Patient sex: M
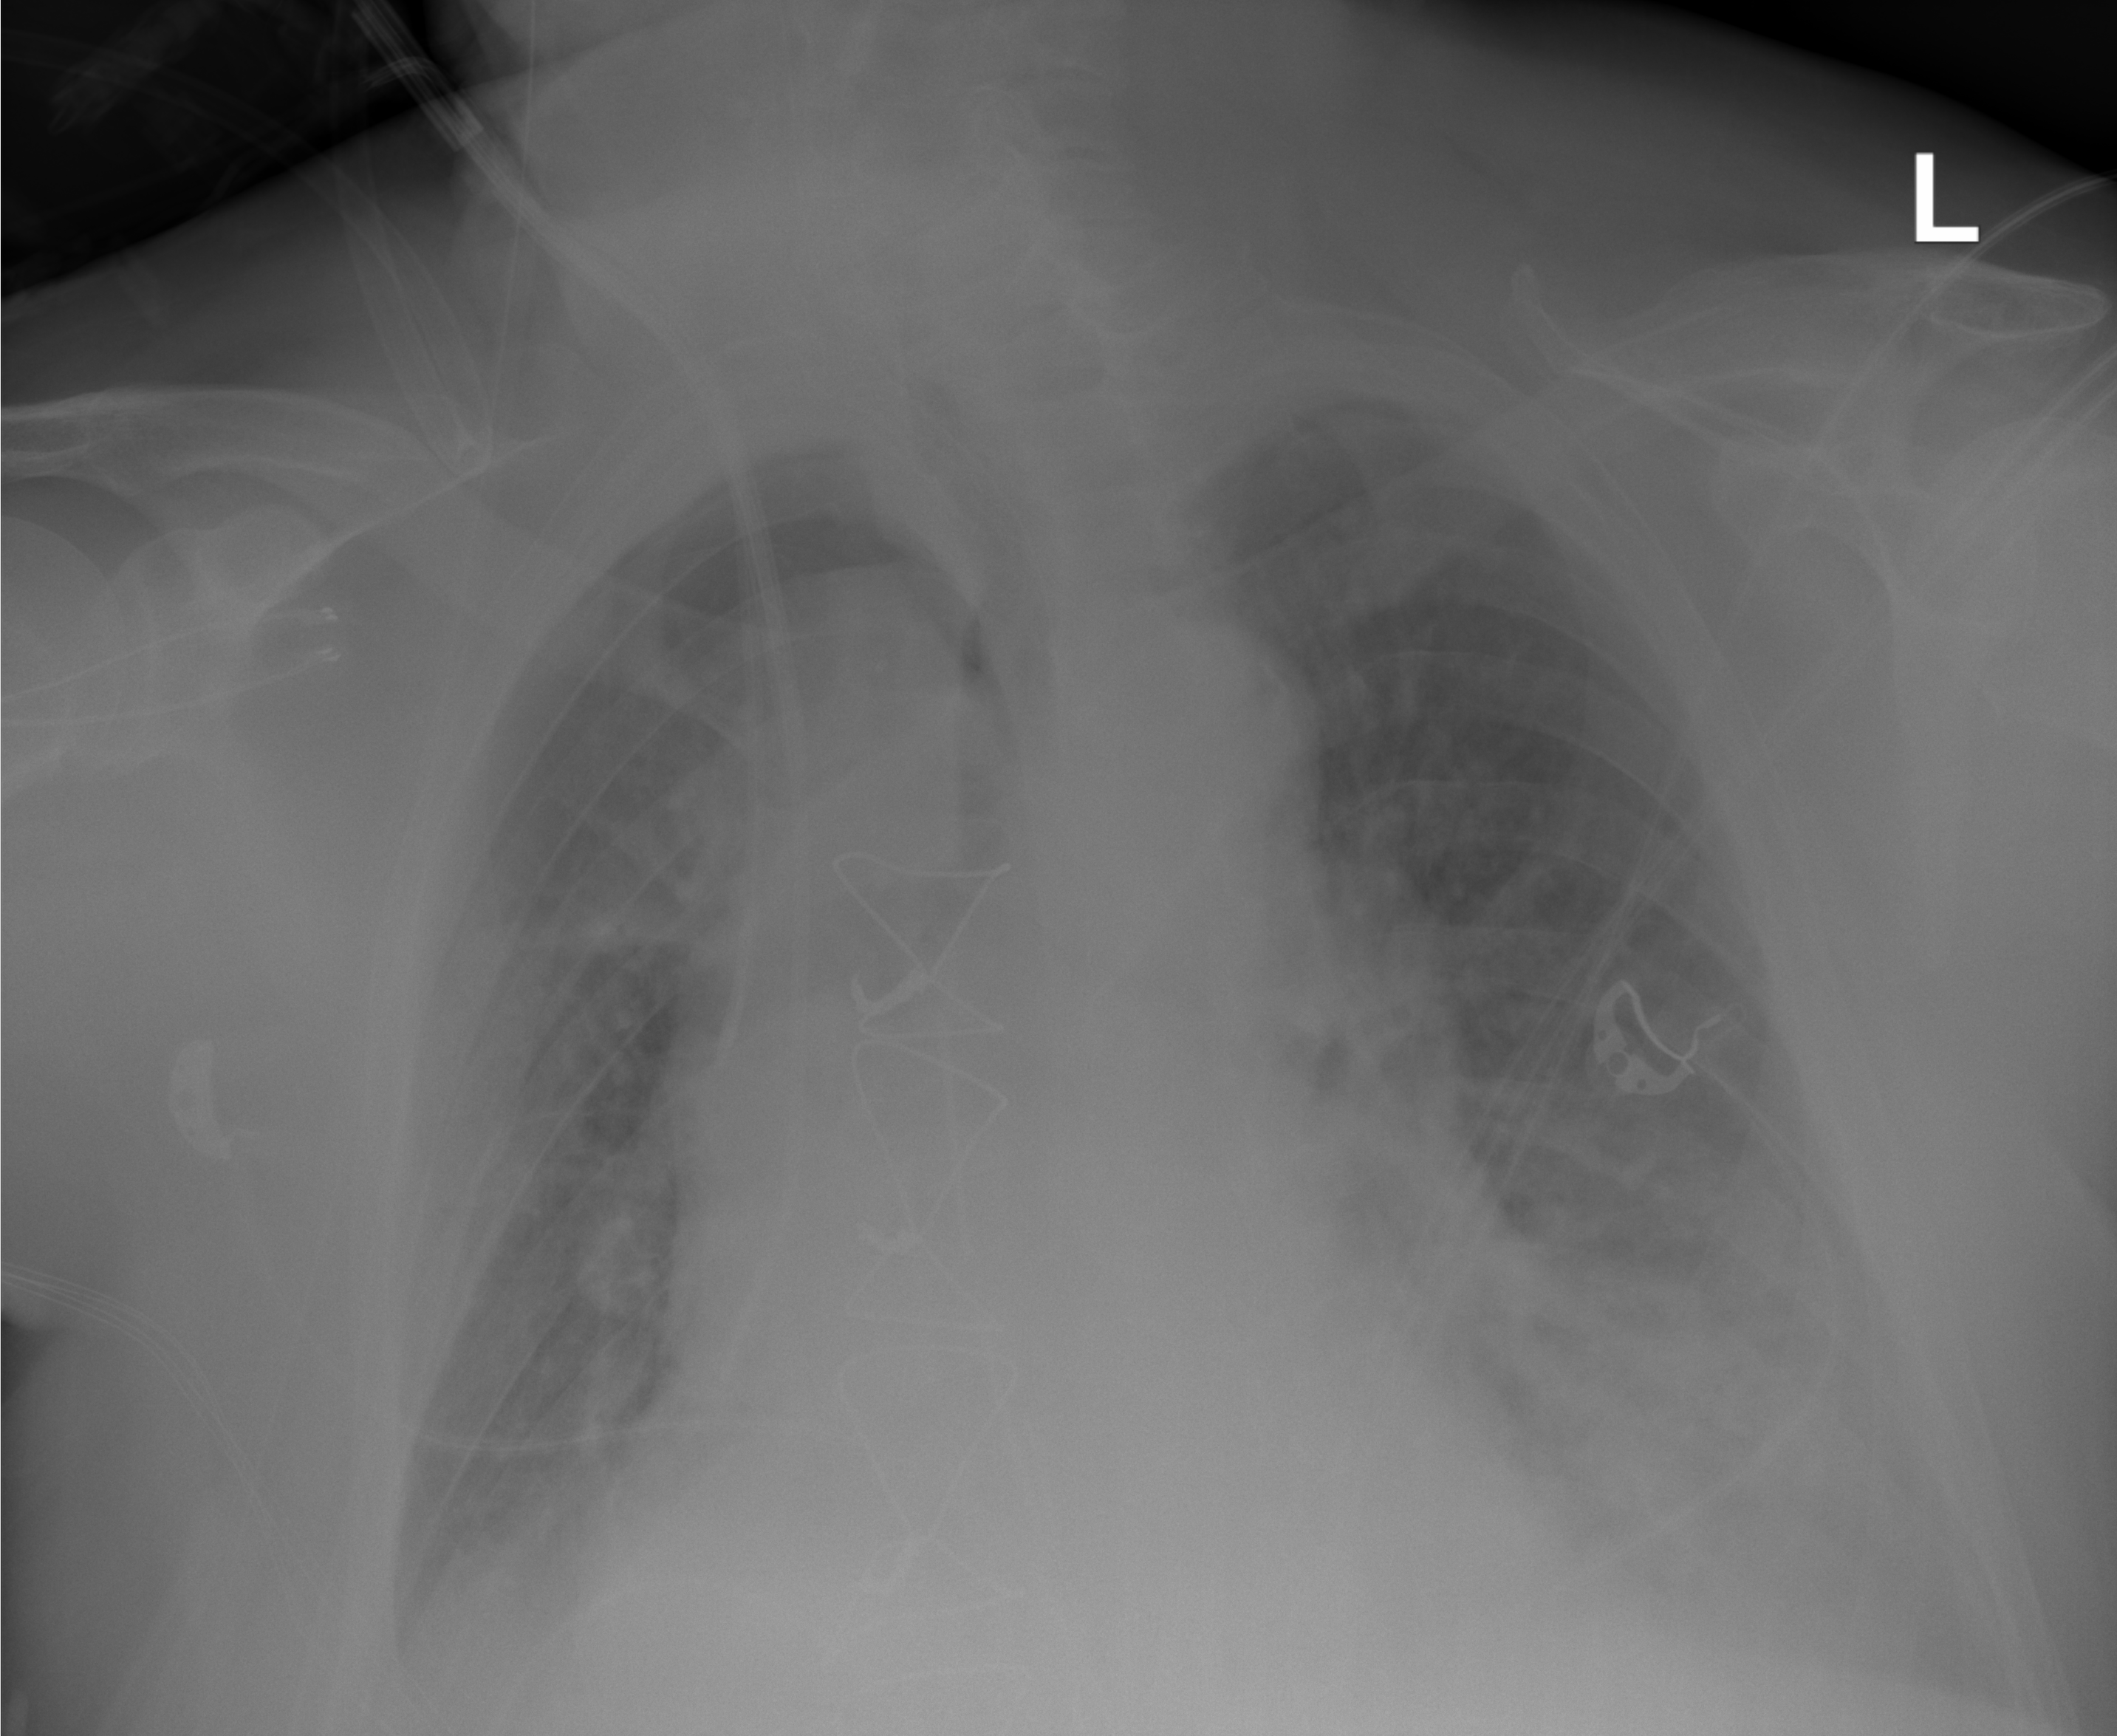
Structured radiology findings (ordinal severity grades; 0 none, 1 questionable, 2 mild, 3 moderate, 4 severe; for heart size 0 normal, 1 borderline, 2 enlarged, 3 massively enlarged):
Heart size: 2
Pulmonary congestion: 3
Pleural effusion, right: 0
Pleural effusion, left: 2
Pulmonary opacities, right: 0
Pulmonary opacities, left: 2
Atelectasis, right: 0
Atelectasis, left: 2